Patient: sex F, age 61
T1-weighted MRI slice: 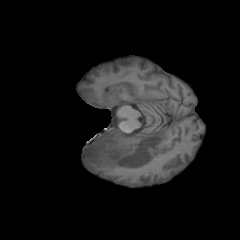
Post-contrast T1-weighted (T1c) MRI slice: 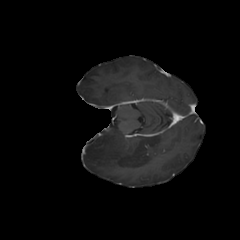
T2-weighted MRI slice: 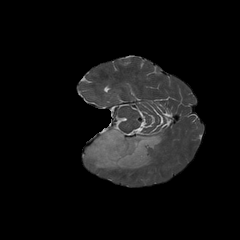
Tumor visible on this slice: yes
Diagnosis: Astrocytoma, IDH-wildtype
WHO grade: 2